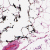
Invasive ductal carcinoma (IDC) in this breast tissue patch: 0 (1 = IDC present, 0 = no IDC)